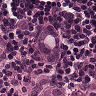
Metastatic tissue present: yes